Question: I have a website consisting of a single index.html file. I have several menus, and need to go 3 levels deep, so I want a php-like structure as such: 'index.html?main=$1&secondary=$2&tertiary=&3'. This has to be reduced to 'www.example.com/$1/$2/$3'. Overall pretty simple I would think, using following rules for in '.htaccess':
'''
RewriteRule ^([A-Za-z0-9-]+)/([A-Za-z0-9-]+)/([A-Za-z0-9-]+)?$ index.html?main=$1&secondary=$2&tertiary=$3
RewriteRule ^([A-Za-z0-9-]+)/([A-Za-z0-9-]+)?$ index.html?main=$1&secondary=$2
RewriteRule ^([A-Za-z0-9-]+)?$ index.html?main=$1
'''
Now, I also have several folders in my root folder that shouldn't be affected, otherwise my include's wont work. Looking at <URL>, making a '.htaccess' with contens 'RewriteEngine Off' and putting it in my folders, also without success. So obviously I'm doing something wrong somewhere. To show my folder layout, here's a quick snapshot of it:

Here's my current '.htaccess' file:
'''
Options +FollowSymLinks
RewriteEngine On
RewriteCond %{REQUEST_FILENAME} -f [OR]
RewriteCond %{REQUEST_FILENAME} -d
RewriteRule .* - [L]
RewriteRule ^([A-Za-z0-9-]+)/([A-Za-z0-9-]+)/([A-Za-z0-9-]+)?$ index.html?main=$1&secondary=$2&tertiary=$3
RewriteRule ^([A-Za-z0-9-]+)/([A-Za-z0-9-]+)?$ index.html?main=$1&secondary=$2
RewriteRule ^([A-Za-z0-9-]+)?$ index.html?main=$1
'''
Now, if I go to 'http://localhost/myProject/activities', so 1 level deep as the 'index.html' file is located in 'myProject', it does work and all includes are included correctly. However, when going to 'http://localhost/myProject/activities/test', I get to the basic 'index.html' page, but my includes point to 'http://localhost/myProject/activities/bower_components/platform/platform.js', so the 'activities' is too much.
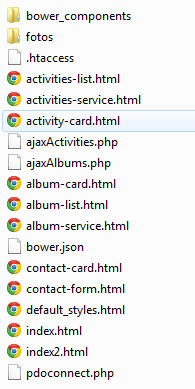
Answer: Keep your rules like this:
'''
Options +FollowSymLinks
RewriteEngine On
RewriteBase /myProject/
RewriteCond %{REQUEST_FILENAME} -f [OR]
RewriteCond %{REQUEST_FILENAME} -d
RewriteRule .* - [L]
RewriteRule ^([A-Za-z0-9-]+)/([A-Za-z0-9-]+)/([A-Za-z0-9-]+)/?$ index.html?main=$1&secondary=$2&tertiary=$3 [L,QSA]
RewriteRule ^([A-Za-z0-9-]+)/([A-Za-z0-9-]+)/?$ index.html?main=$1&secondary=$2 [L,QSA]
RewriteRule ^([A-Za-z0-9-]+)/?$ index.html?main=$1 [L,QSA]
'''
Then for css/js/image inclusion just use absolute path in your css, js, images files rather than a relative one. Which means you have to make sure path of these files start either with 'http://' or a slash '/'.
You can also try adding this in your page's HTML header: '<base href="/myProject/" />' so that every relative URL is resolved from that URL and not the current URL.